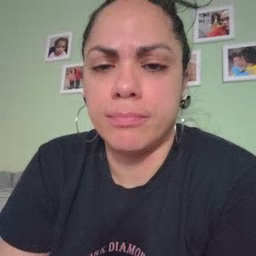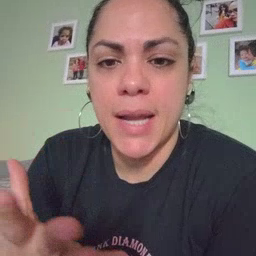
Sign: many